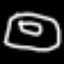
Label: donut